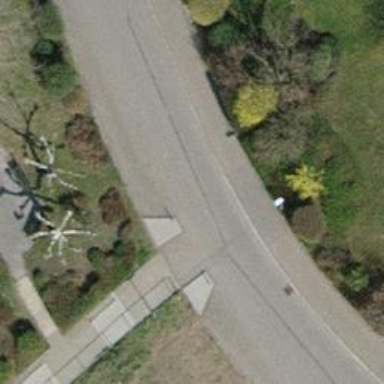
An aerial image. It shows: Set of steps on the road.